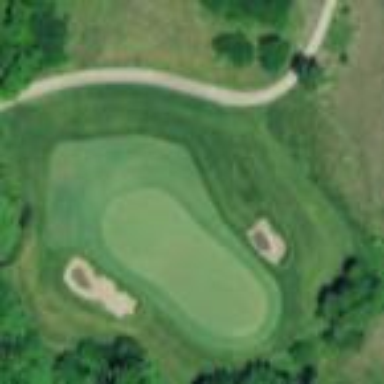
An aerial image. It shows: Golf rough area.